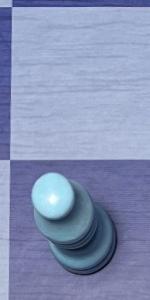
Label: Bishop_White